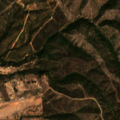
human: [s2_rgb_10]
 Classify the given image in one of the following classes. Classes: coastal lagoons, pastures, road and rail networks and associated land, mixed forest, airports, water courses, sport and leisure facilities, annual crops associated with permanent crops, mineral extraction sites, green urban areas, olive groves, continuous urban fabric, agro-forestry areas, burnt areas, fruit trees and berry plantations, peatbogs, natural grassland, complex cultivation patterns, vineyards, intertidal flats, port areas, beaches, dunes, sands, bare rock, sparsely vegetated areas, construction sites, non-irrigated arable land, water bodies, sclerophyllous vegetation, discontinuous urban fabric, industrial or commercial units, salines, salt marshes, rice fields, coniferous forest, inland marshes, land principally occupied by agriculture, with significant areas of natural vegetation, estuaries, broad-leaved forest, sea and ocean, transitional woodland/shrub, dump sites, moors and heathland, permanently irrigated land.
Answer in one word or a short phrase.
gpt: complex cultivation patterns, broad-leaved forest, transitional woodland/shrub